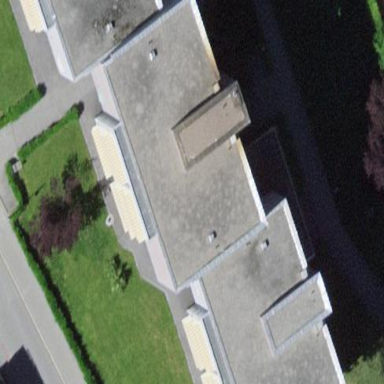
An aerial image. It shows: View of apartment building.